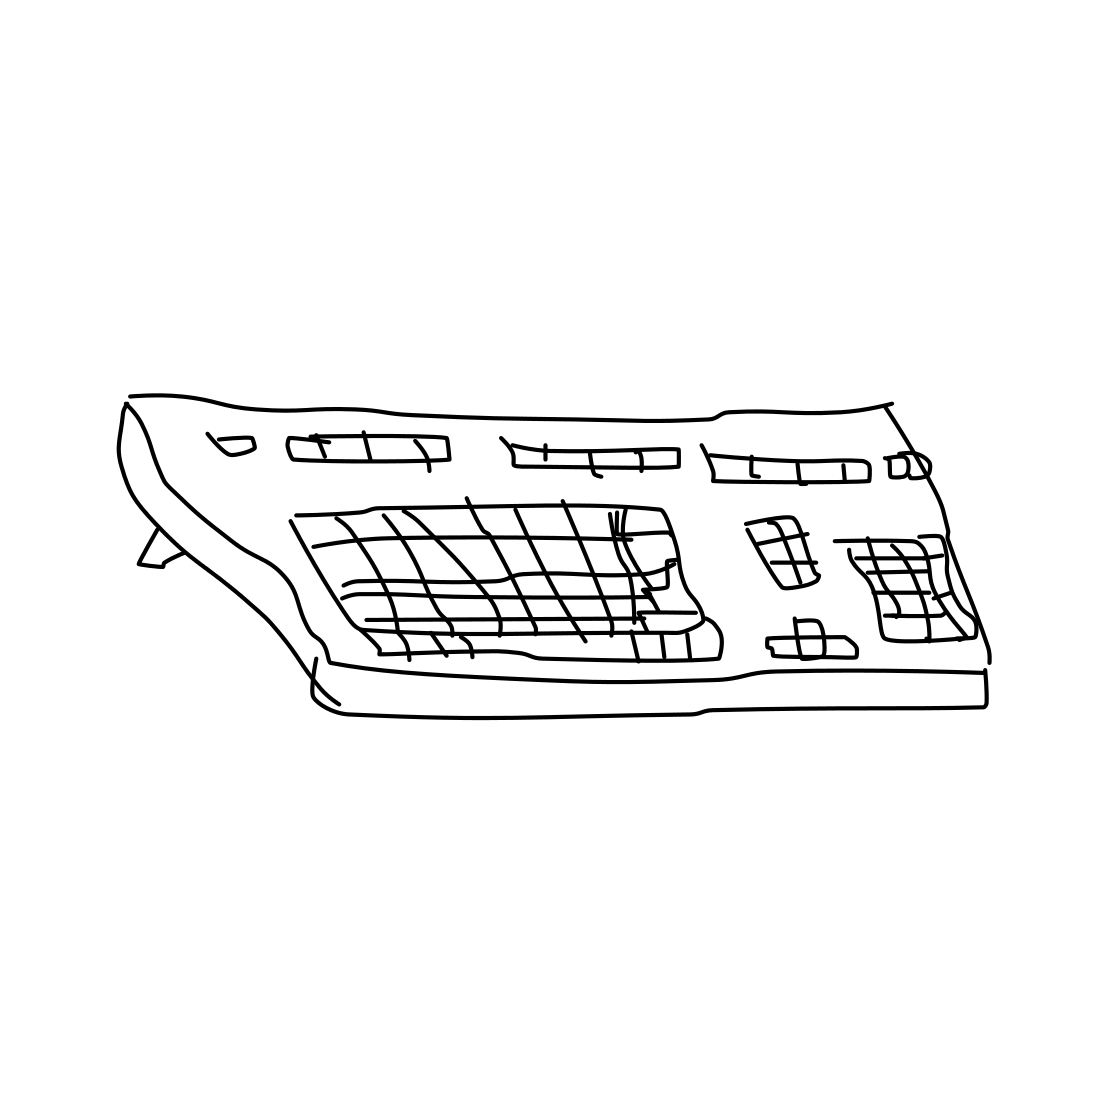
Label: keyboard